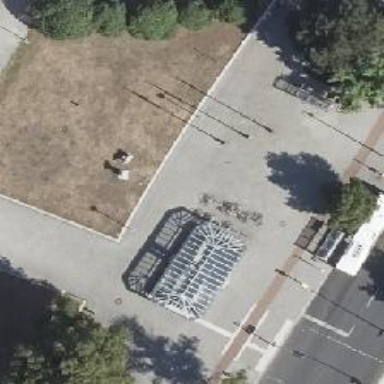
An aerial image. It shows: Black bicycle repair station.